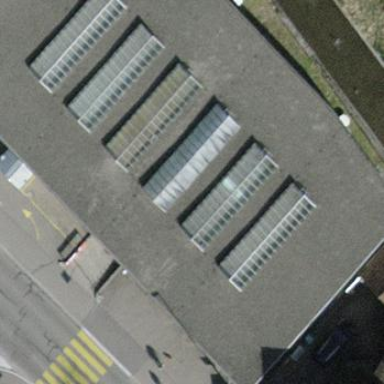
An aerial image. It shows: Retail building.